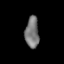
Tissue: lung
Cell type: Epithelial cells
Senescence score: 0.2359
Nuclear area (px): 422
Mean DAPI intensity: 117.889